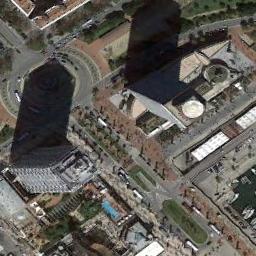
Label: commercial_area